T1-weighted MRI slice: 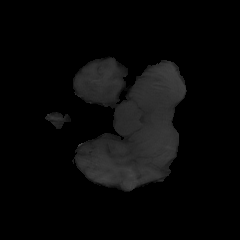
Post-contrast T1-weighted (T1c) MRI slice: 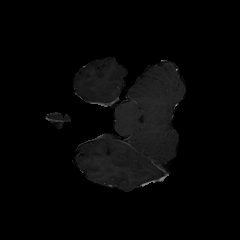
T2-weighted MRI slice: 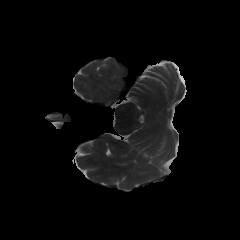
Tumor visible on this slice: no